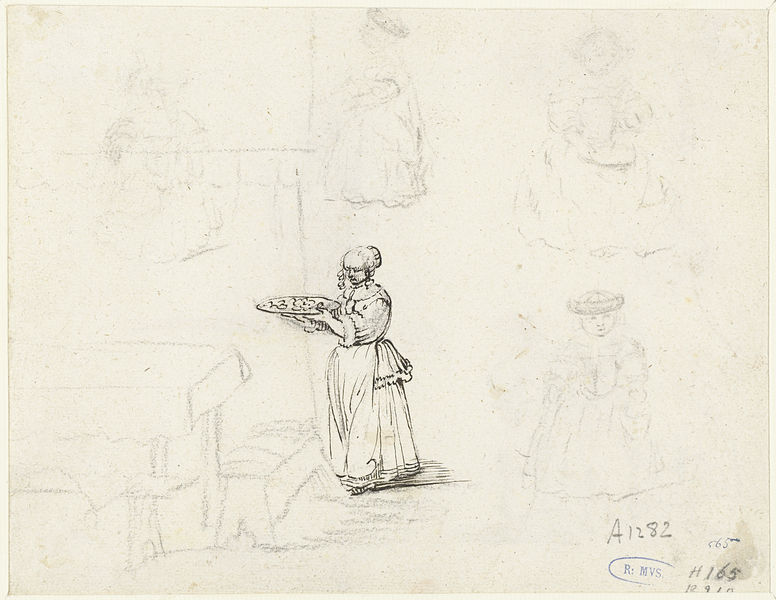
Titel: Staande vrouw en schetsen van een kind
Künstler: Gesina ter Borch
Standort: Amsterdam
Institution: Rijksmuseum
Schlagwörter: femme, robe, esquisse, table, plat, chignon, servante, banc, banquet, net, a1282